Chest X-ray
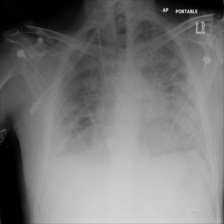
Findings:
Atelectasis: negative
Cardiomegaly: negative
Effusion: negative
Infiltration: negative
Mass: negative
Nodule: positive
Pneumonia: negative
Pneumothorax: negative
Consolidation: negative
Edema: positive
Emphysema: negative
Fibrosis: negative
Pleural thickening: negative
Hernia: negative